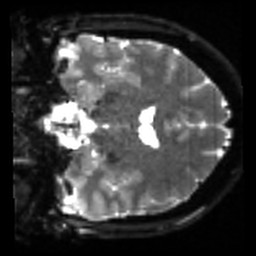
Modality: sbref
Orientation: coronal
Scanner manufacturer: siemens
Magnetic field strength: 3 T
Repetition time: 4 s
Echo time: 0.0594 s